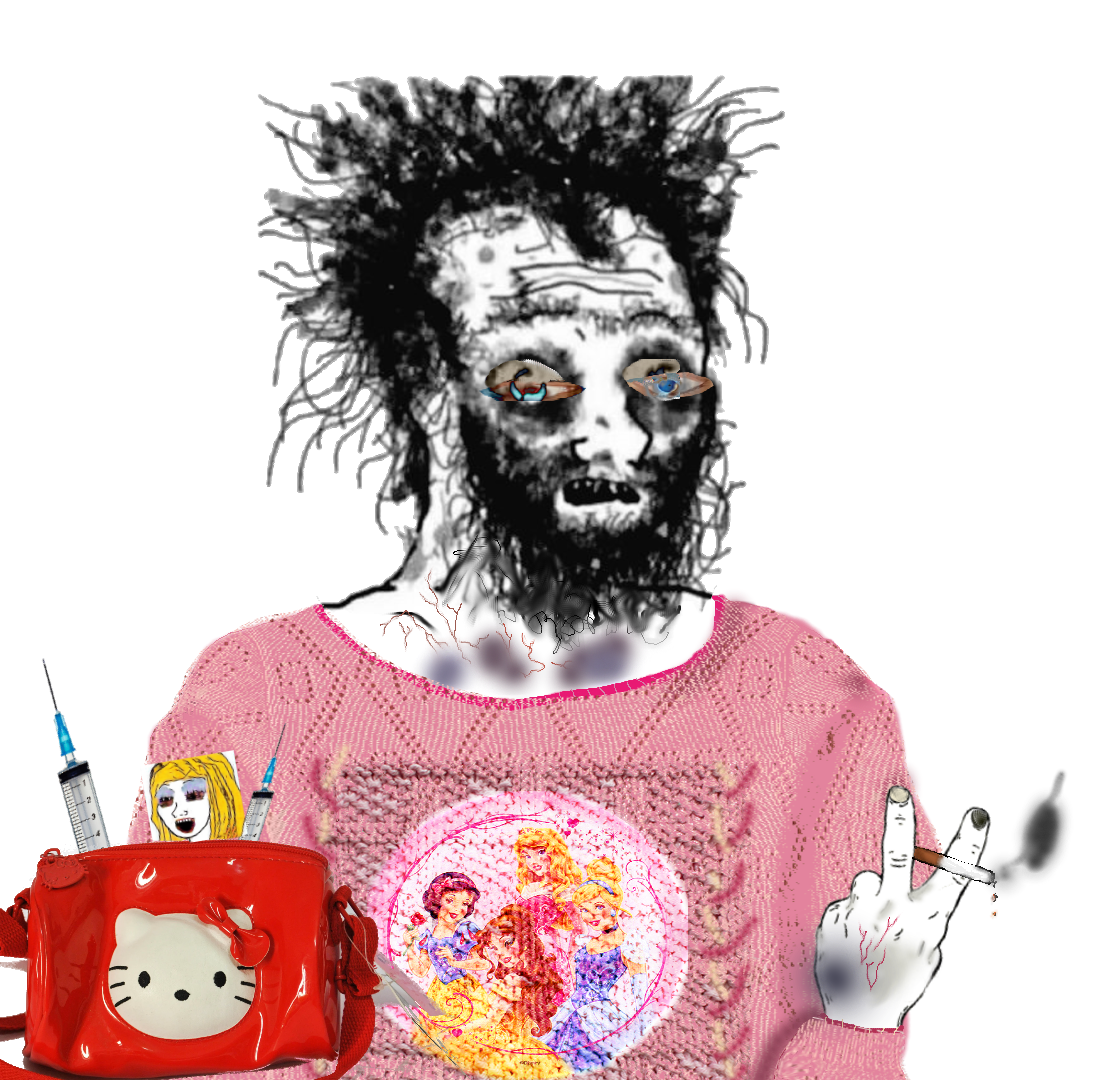
Label: 5_Doomer